Question: I have a query to display attendance status of employees between two dates.
Two parameters, '@FromDate' and '@ToDate', are passed into a stored procedure. This stored procedure has a CTE with all the dates between this period filled in. This is represented by T in the below query. Another CTE, namely TUI, holds all dates of T plus all relevant USER IDs coming from another table named 'USER_INFO'.
Other tables that need to be joined are:
Table: 'USER_INFO'
'''
USER_ID INT P.K, DISPLAY_NAME Varchar
'''
Table: 'ATTDETAILS'
'''
inUserID INT P.K, dtAttendanceDate DateTime, inAttendanceStatusId INT F.K
'''
Table: 'Att_Status_Master'
'''
inAttendanceStatusId INT P.K, ATTStatus VARCHAR
'''
The column, 'AttStatus' in table 'Att_Status_Master' above, holds values: 'Present, Absent' etc.
The problem with the below code is that it is giving results only when any of the 'AttStatus' exists for a particular date. If none of the employee has marked the attendance on a particular date then that date is not coming in the result set.
I want all the dates to be displayed irrespective of the NULL values. The CTE T mentioned above is providing all the dates between two dates to temporary table #Results. Now I want to show all these dates for all the employees.
For example:

As you can see above, date 01/dec/2012 has no status, but it should still be displayed in the results. Whereas with the below query, it is not being displayed. The below query is only displaying records where 'AttStatus' is filled.
The final stored procedure code is as below:
'''
@FromDate DateTime /* Input Parameter */
@ToDate DateTime /* Input Parameter */
If OBJECT_ID('tempdb..#Results',N'U') IS NOT NULL
DROP TABLE #Results
DECLARE @StartDate DateTime
DECLARE @EndDate DateTime
@StartDate = Convert(Varchar(25),@FromDate,112)
@EndDate = Convert(Varchar(25), (DateAdd(DAY,15,@FromDate)),112)
;With T (tempStoredDate)
AS (
select @StartDate
union all
select dateadd(day,1,tempStoredDate) from T where T.tempStoredDate < @EndDate
),
TUI AS
(
select T.tempStoredDate, UI.user_id, ui.display_name, dbo.GetEmployeeCode(UI.user_id) AS EmpCode from T
cross join user_info UI
)
select TUI.EmpCode, UI.user_id, UI.Display_Name, TUI.tempStoredDate, AD.dtAttendanceDate, ASM.AttStatus
INTO #Results From TUI
left outer join user_info UI
on TUI.user_id = UI.user_id
left outer join Att_Details AD
on UI.user_id = AD.inUserId
inner join Att_Status_Master ASM
on ASM.inAttendanceStatusId = AD.inAttendanceStatusId
where Convert(Varchar(25),dtAttendanceDate,112) = Convert(Varchar(25),tempStoredDate,112)
group by TUI.tempStoredDate,UI.user_id,UI.Display_Name,TUI.EmpCode,AD.dtAttendanceDate,AD.inAttendanceStatusId,ASM.AttStatus
'''
I noticed that because of the WHERE clause this is happening. If I ignore the 'WHERE' clause, all dates are visible but 'AttStatus' is shown wrong.
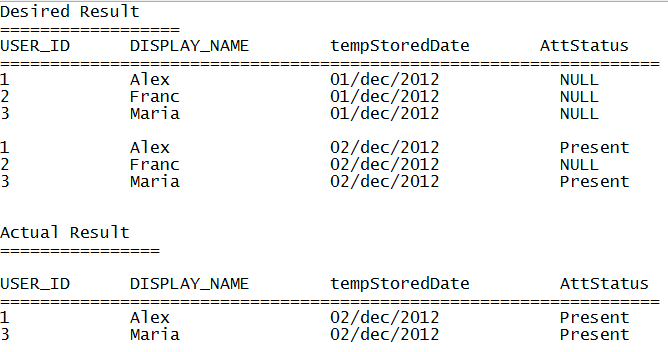
Answer: You want to move the condition in the WHERE clause to the LEFT JOIN
'''
From TUI
left join user_info UI on TUI.user_id = UI.user_id
left join Att_Details AD on UI.user_id = AD.inUserId
and Convert(Varchar(25),AD.dtAttendanceDate,112)
= Convert(Varchar(25),TUI.tempStoredDate,112) /* condition moved here */
join Att_Status_Master ASM
on ASM.inAttendanceStatusId = AD.inAttendanceStatusId
group by
TUI.tempStoredDate, UI.user_id, UI.Display_Name,
TUI.EmpCode, AD.dtAttendanceDate, AD.inAttendanceStatusId, ASM.AttStatus
'''